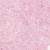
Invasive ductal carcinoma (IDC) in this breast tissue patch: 0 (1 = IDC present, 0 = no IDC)